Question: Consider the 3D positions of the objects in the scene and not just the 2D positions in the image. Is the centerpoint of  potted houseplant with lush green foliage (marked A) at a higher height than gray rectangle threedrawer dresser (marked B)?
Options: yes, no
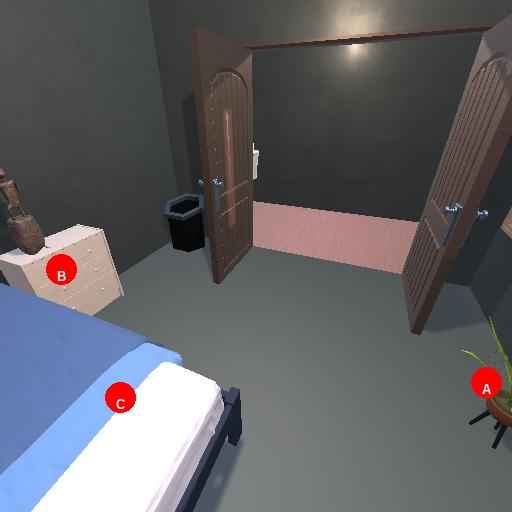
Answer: yes